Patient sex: M
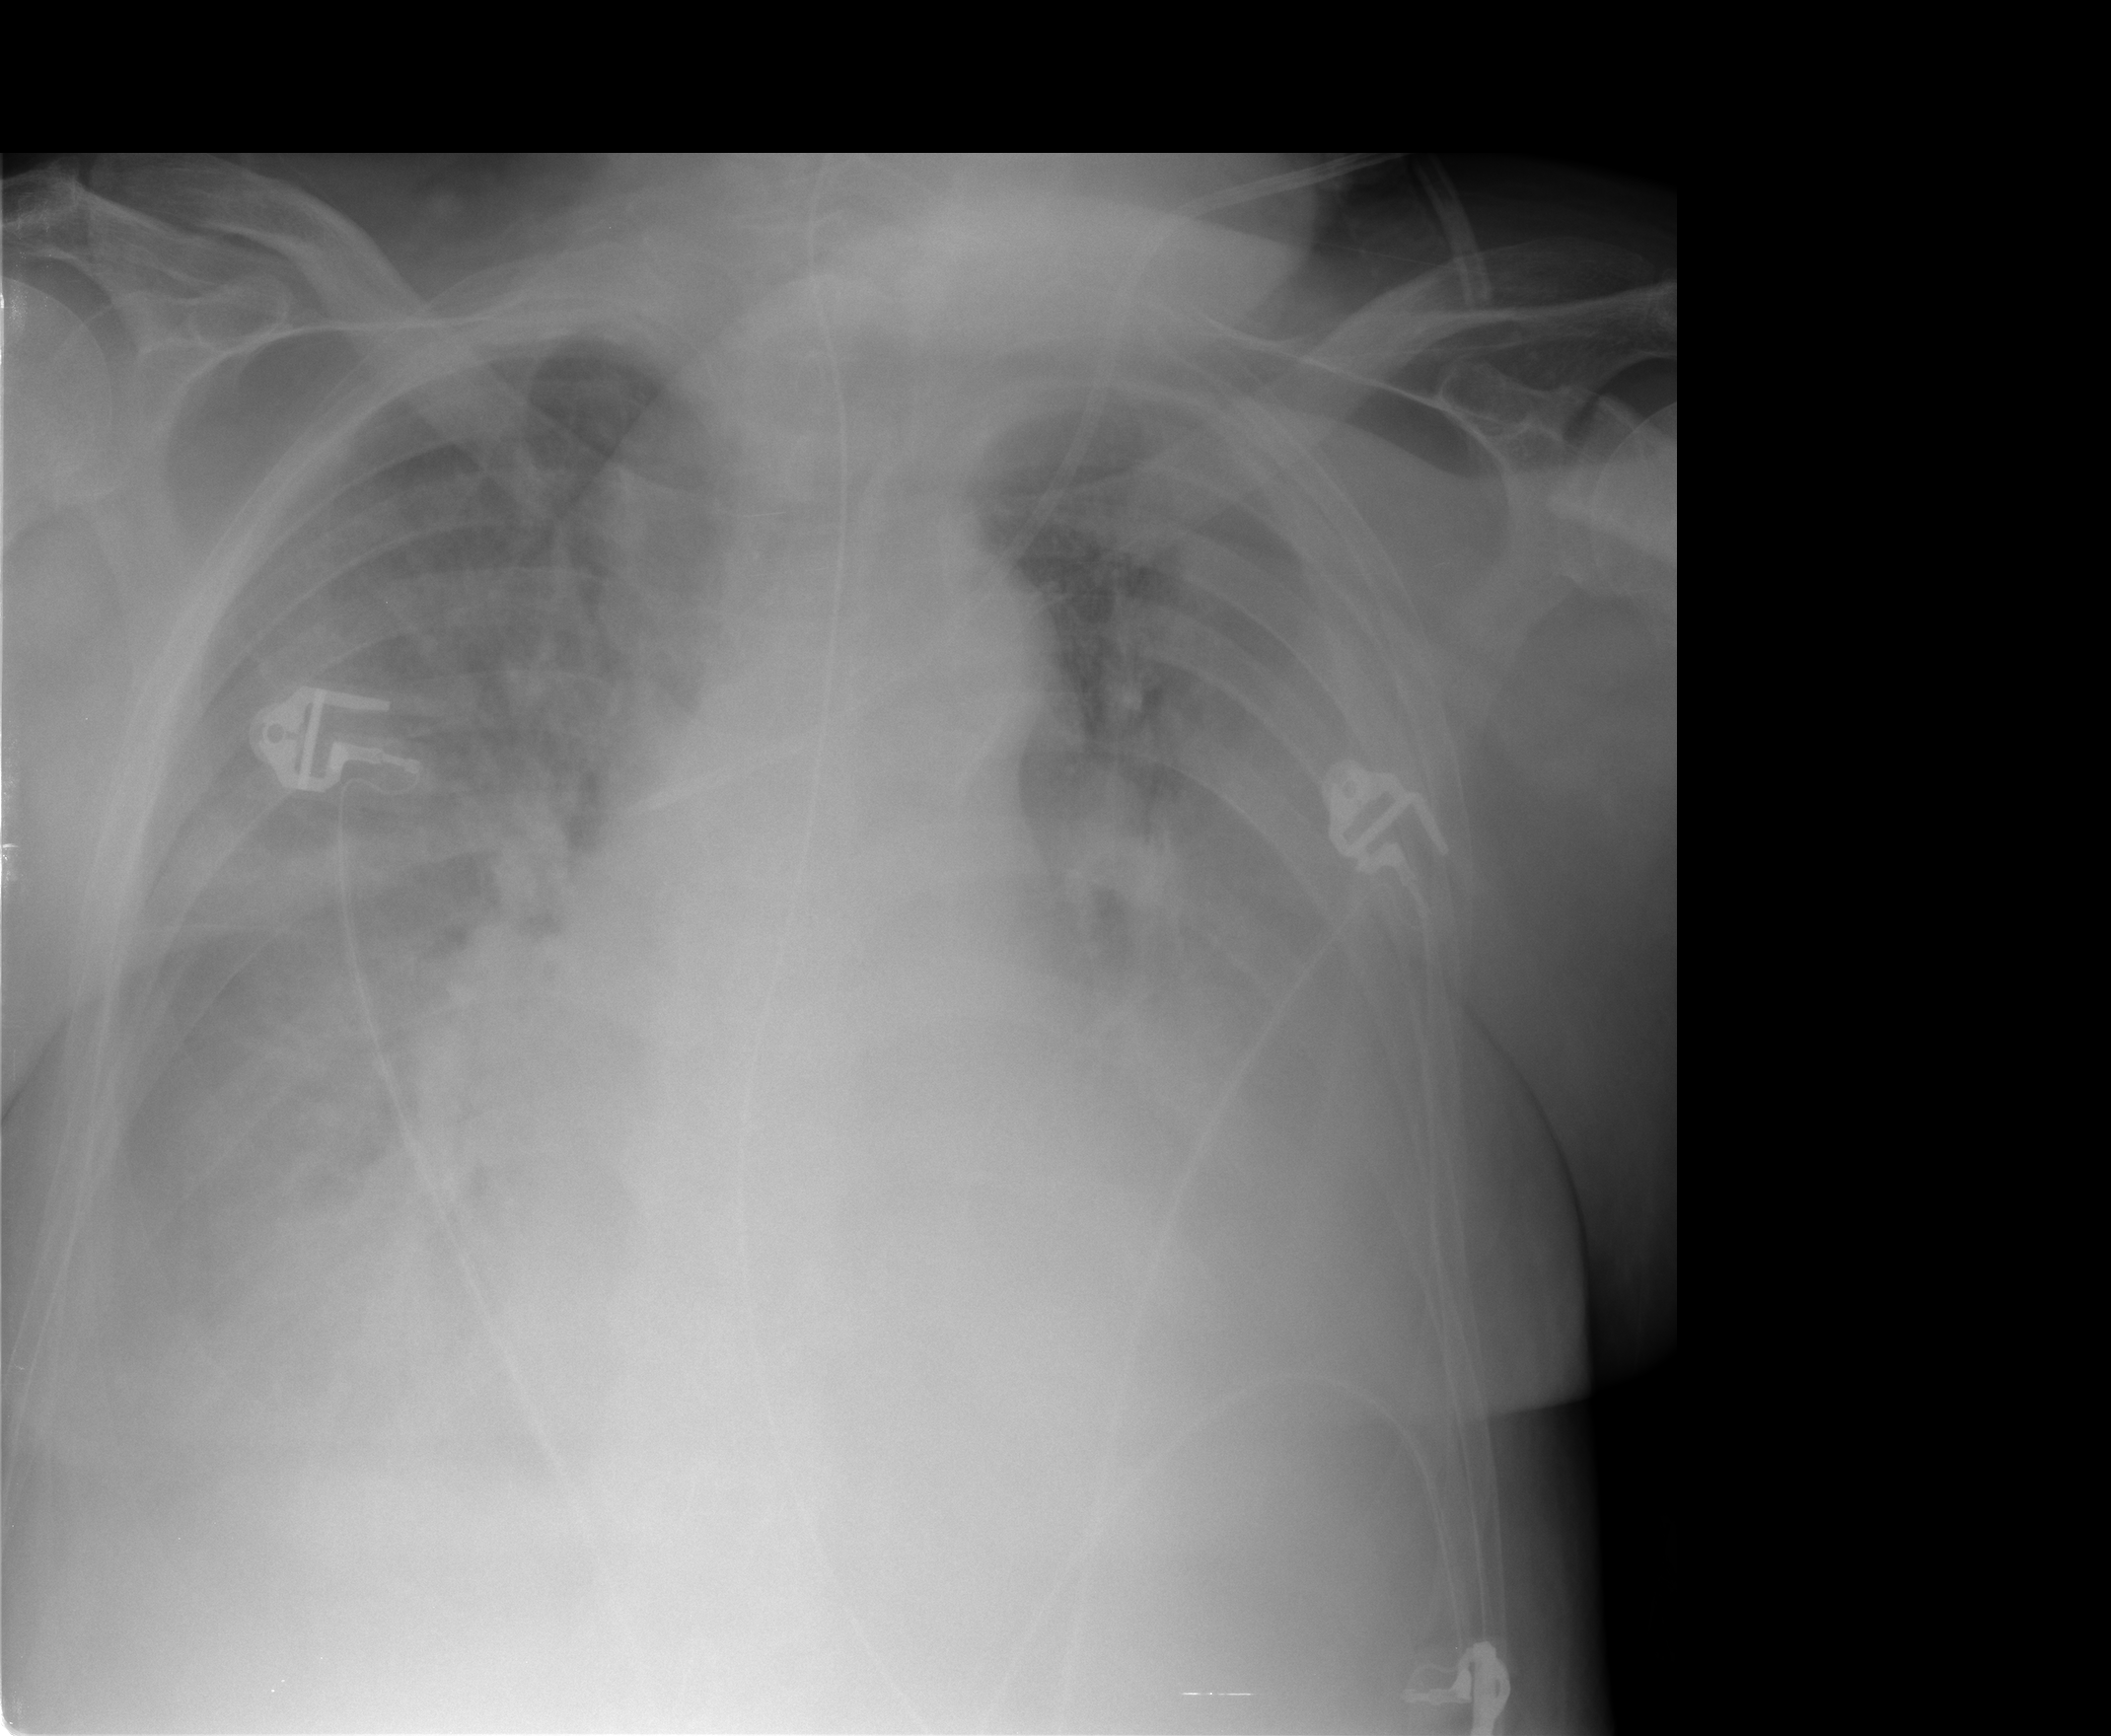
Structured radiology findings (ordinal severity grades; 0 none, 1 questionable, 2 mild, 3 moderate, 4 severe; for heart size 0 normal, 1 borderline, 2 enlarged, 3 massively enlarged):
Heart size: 2
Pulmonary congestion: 2
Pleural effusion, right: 4
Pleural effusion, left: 4
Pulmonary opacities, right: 3
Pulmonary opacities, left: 3
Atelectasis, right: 3
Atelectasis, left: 3